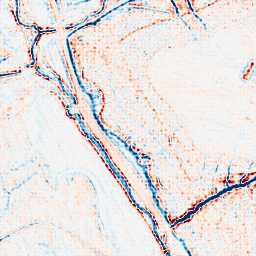
Category: edge_preserving
Decomposition family: bilateral
Decomposition parameters: d: 9
sigma_color: 50
sigma_space: 150
Upsampling method: sinc_hamming
Upsampling parameters: scale: 8
kernel_size: 8
Upsampling scale: 8